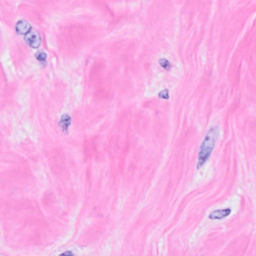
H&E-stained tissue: Breast